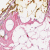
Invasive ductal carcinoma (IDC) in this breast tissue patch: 0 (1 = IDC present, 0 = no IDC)